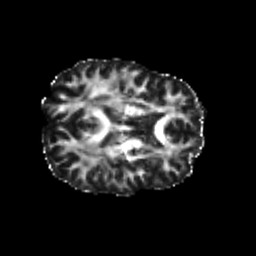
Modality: FA
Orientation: axial
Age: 25
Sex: female
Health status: healthy
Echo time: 0.074 s